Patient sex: M
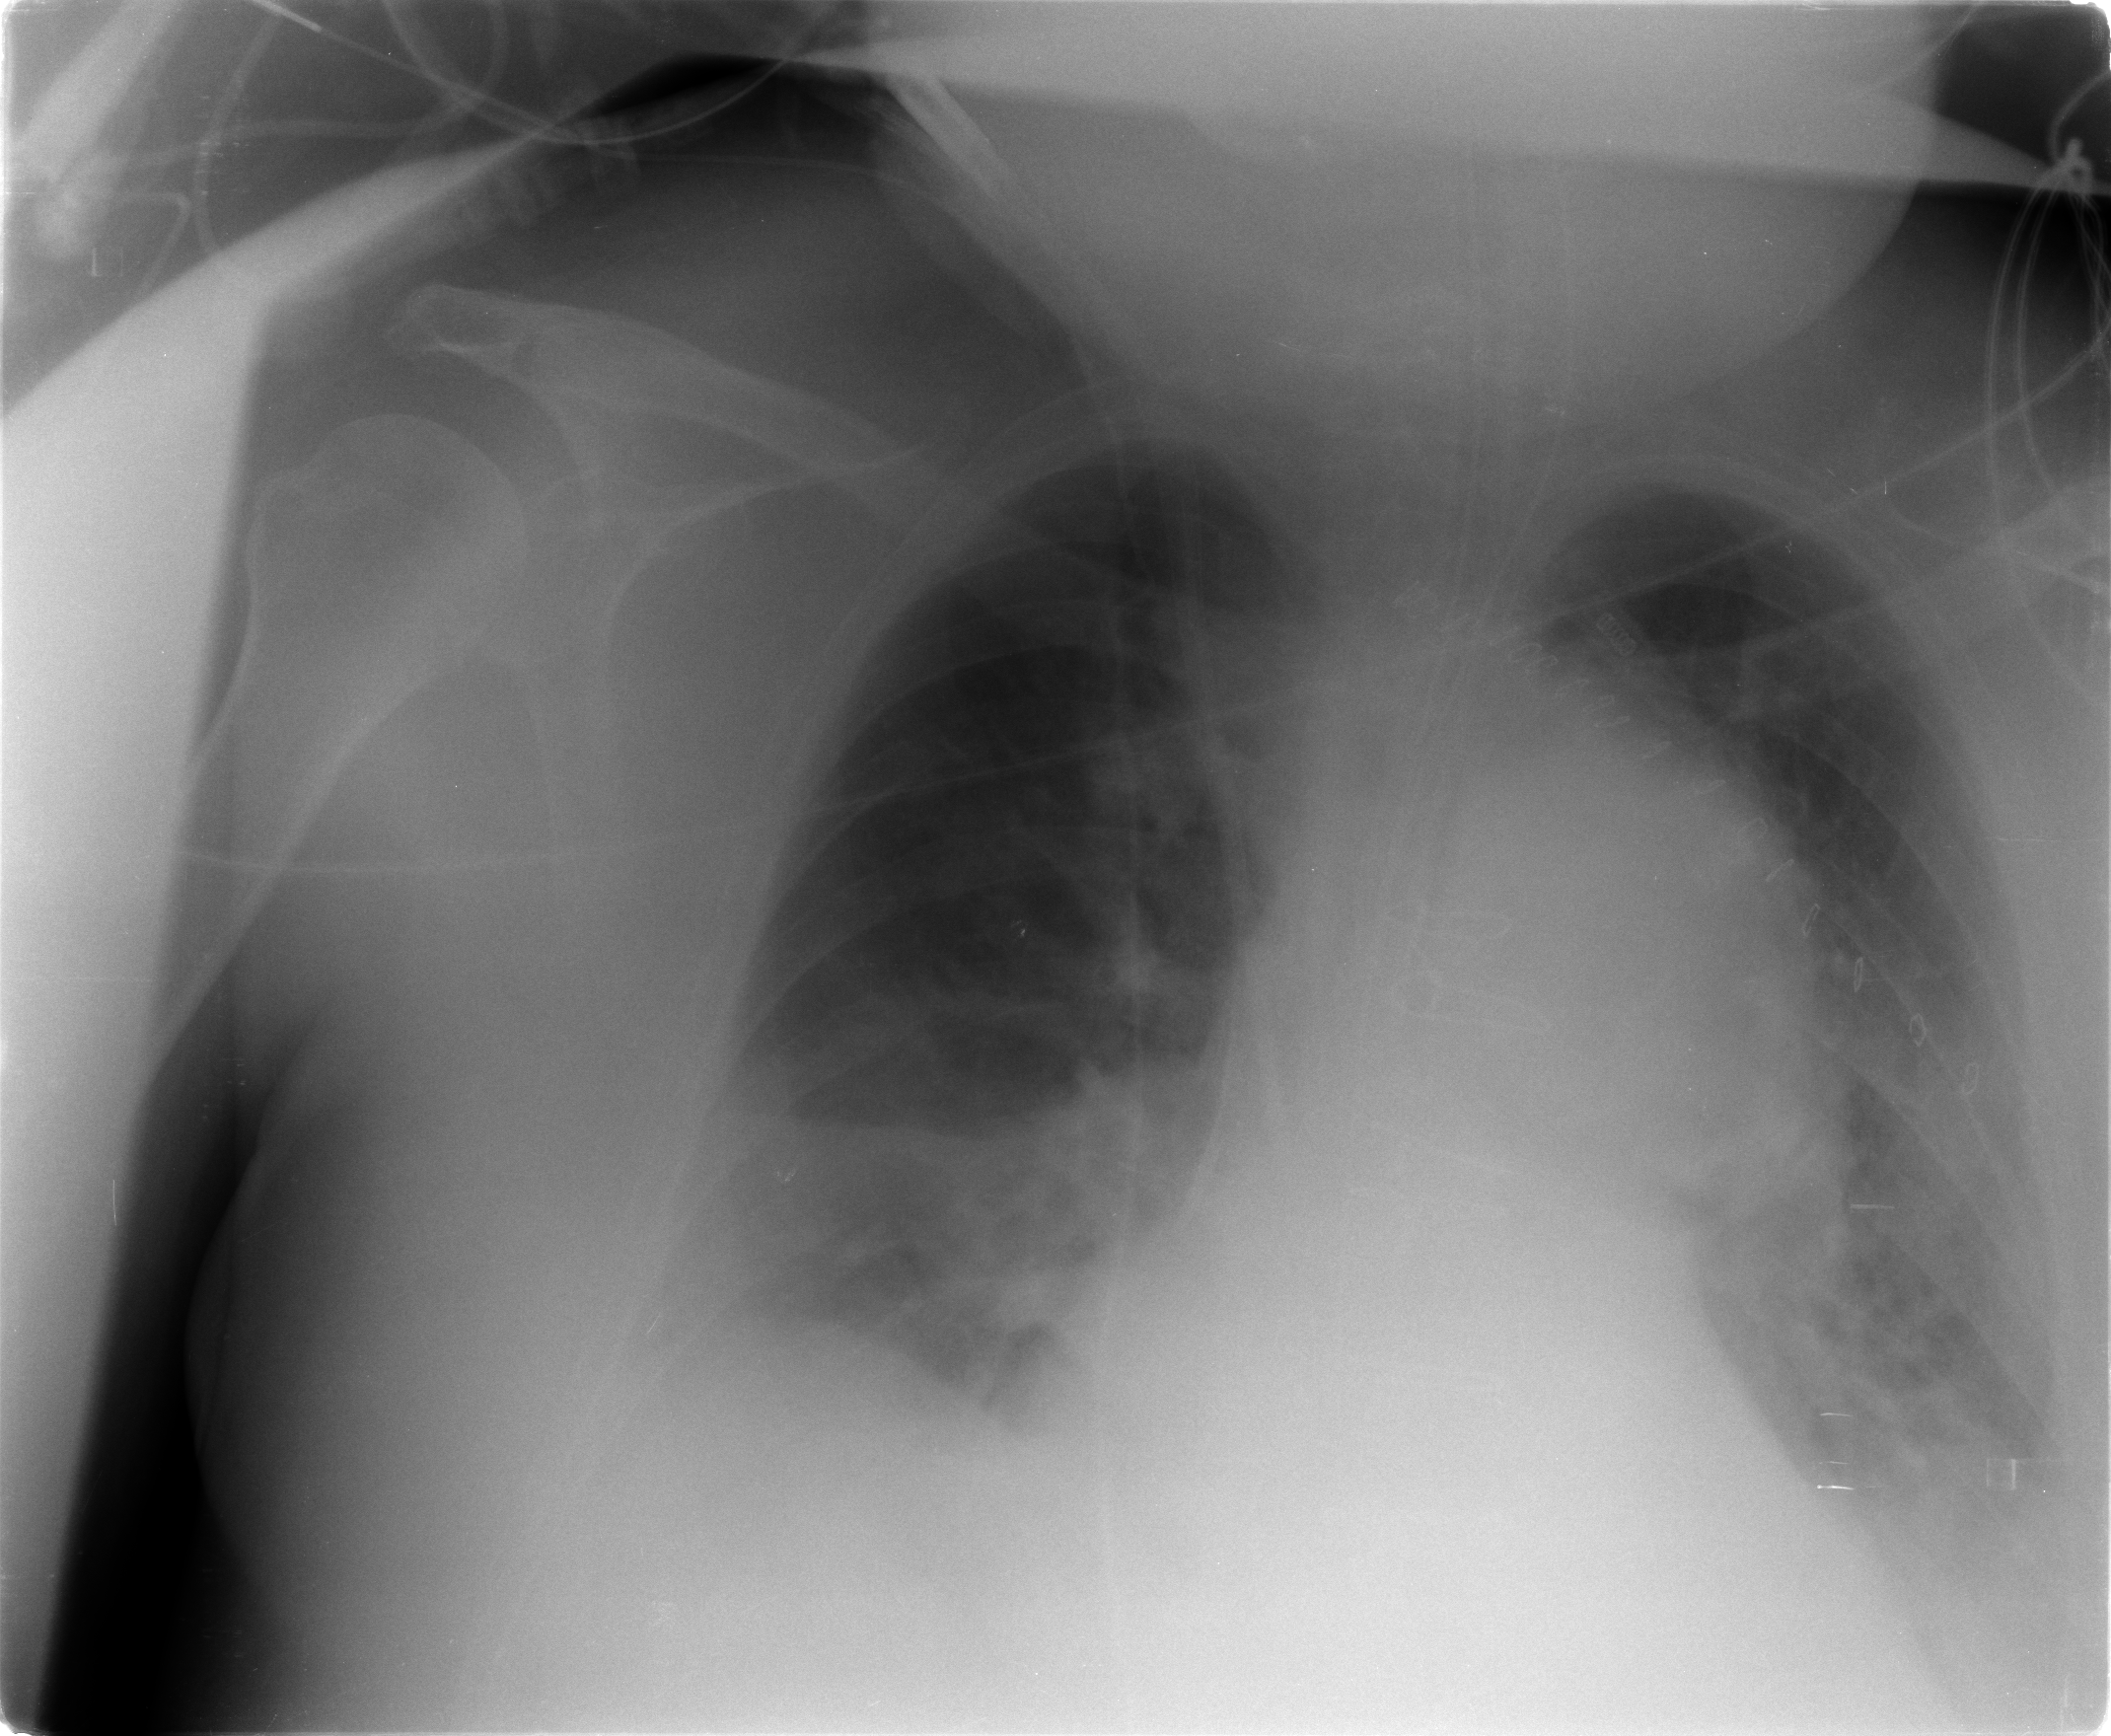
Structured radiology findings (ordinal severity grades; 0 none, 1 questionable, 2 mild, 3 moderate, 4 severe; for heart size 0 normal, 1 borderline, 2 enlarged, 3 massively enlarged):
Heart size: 2
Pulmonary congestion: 1
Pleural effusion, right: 2
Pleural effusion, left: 2
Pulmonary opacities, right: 0
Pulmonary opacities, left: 1
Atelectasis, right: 2
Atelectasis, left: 2